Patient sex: F
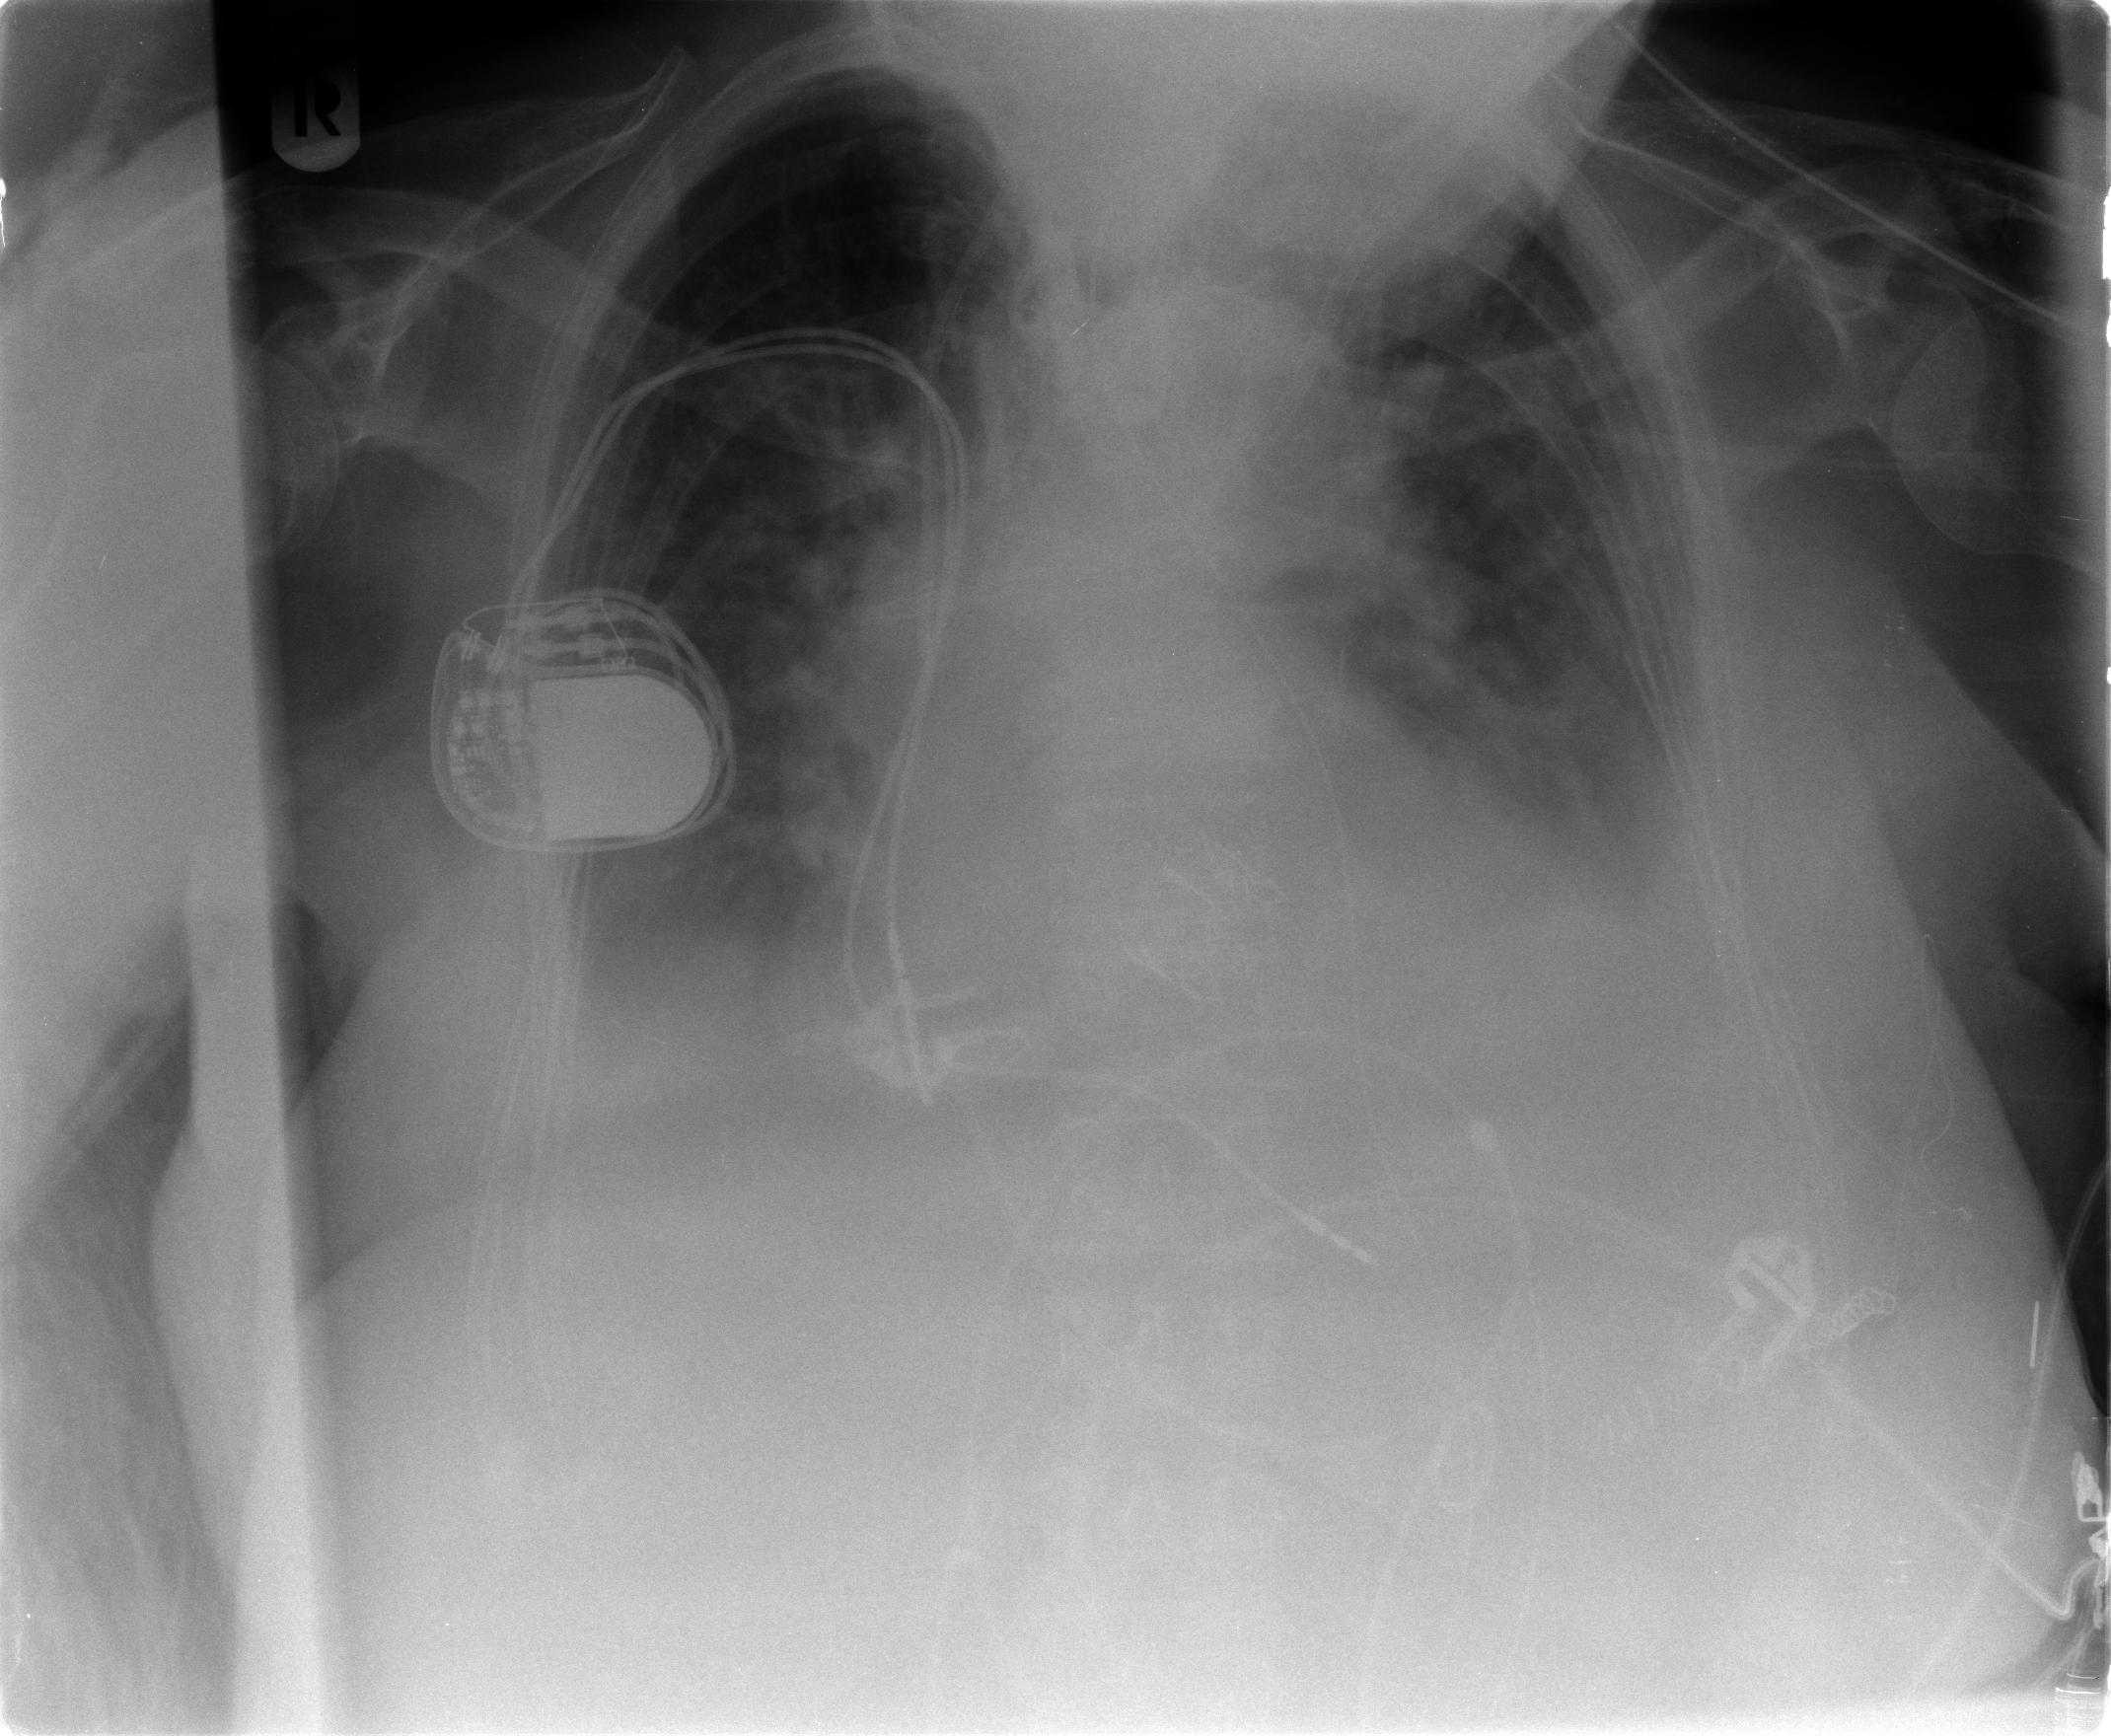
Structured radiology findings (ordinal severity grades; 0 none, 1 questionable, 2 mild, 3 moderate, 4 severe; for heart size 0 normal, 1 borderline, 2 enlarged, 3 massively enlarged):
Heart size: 2
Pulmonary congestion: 2
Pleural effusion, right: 2
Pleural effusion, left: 2
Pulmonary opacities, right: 1
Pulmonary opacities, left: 1
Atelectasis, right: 2
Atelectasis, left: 3